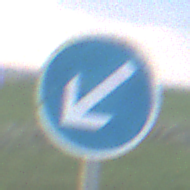
Verkehrszeichen: VorgeschriebeneVorbeifahrtLinks
Umgebung: Outdoor, Nature
Tageszeit: SunriseSunset
Wetter: PartlyCloudy
Licht: Natural
Jahreszeit: NotSpecified
Kontrast: LowContrast